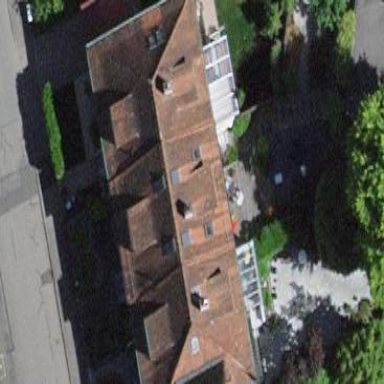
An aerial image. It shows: Terrace building.